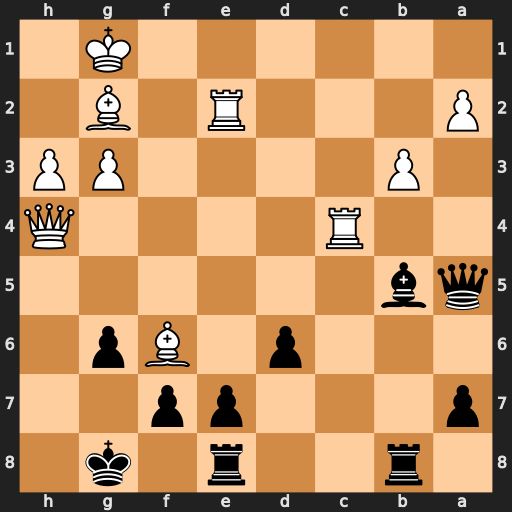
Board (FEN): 1r2r1k1/p3pp2/3p1Bp1/qb6/2R4Q/1P4PP/P3R1B1/6K1
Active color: b
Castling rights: -
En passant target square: -
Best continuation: exf6 Rxe8+ Rxe8